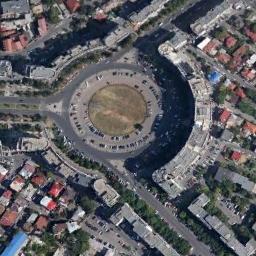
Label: stadium